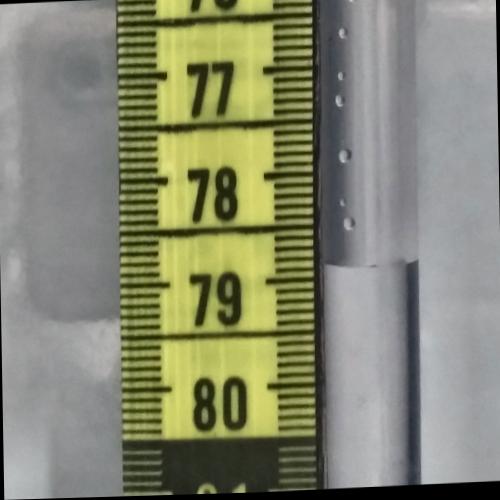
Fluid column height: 78.9 cm